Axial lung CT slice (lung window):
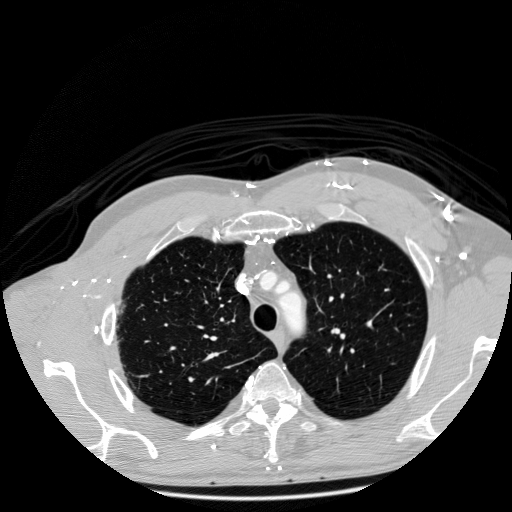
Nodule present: no